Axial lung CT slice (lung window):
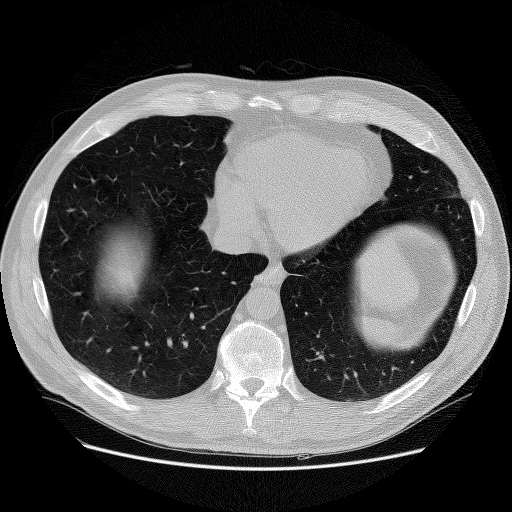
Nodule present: no